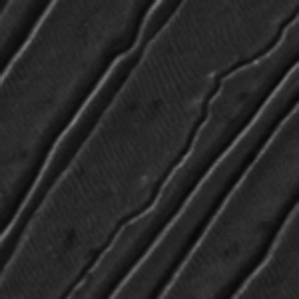
Label: frost